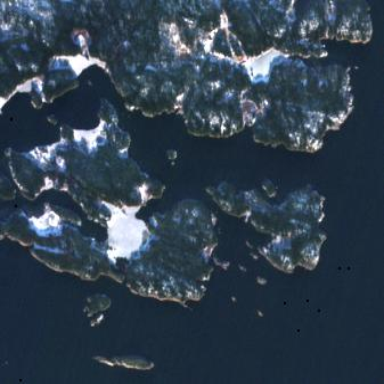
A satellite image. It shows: Island with natural coastline.